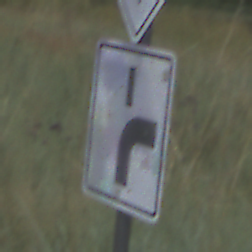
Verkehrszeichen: VerlaufVorfahrtsstrasse8
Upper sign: Vorfahrtsstrasse
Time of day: Midday
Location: Outdoor (Nature)
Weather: PartlyCloudy
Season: NotSpecified
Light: Natural